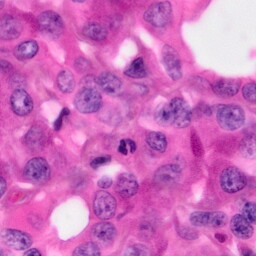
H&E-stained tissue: Pancreatic